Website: crate-barrel
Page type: payment
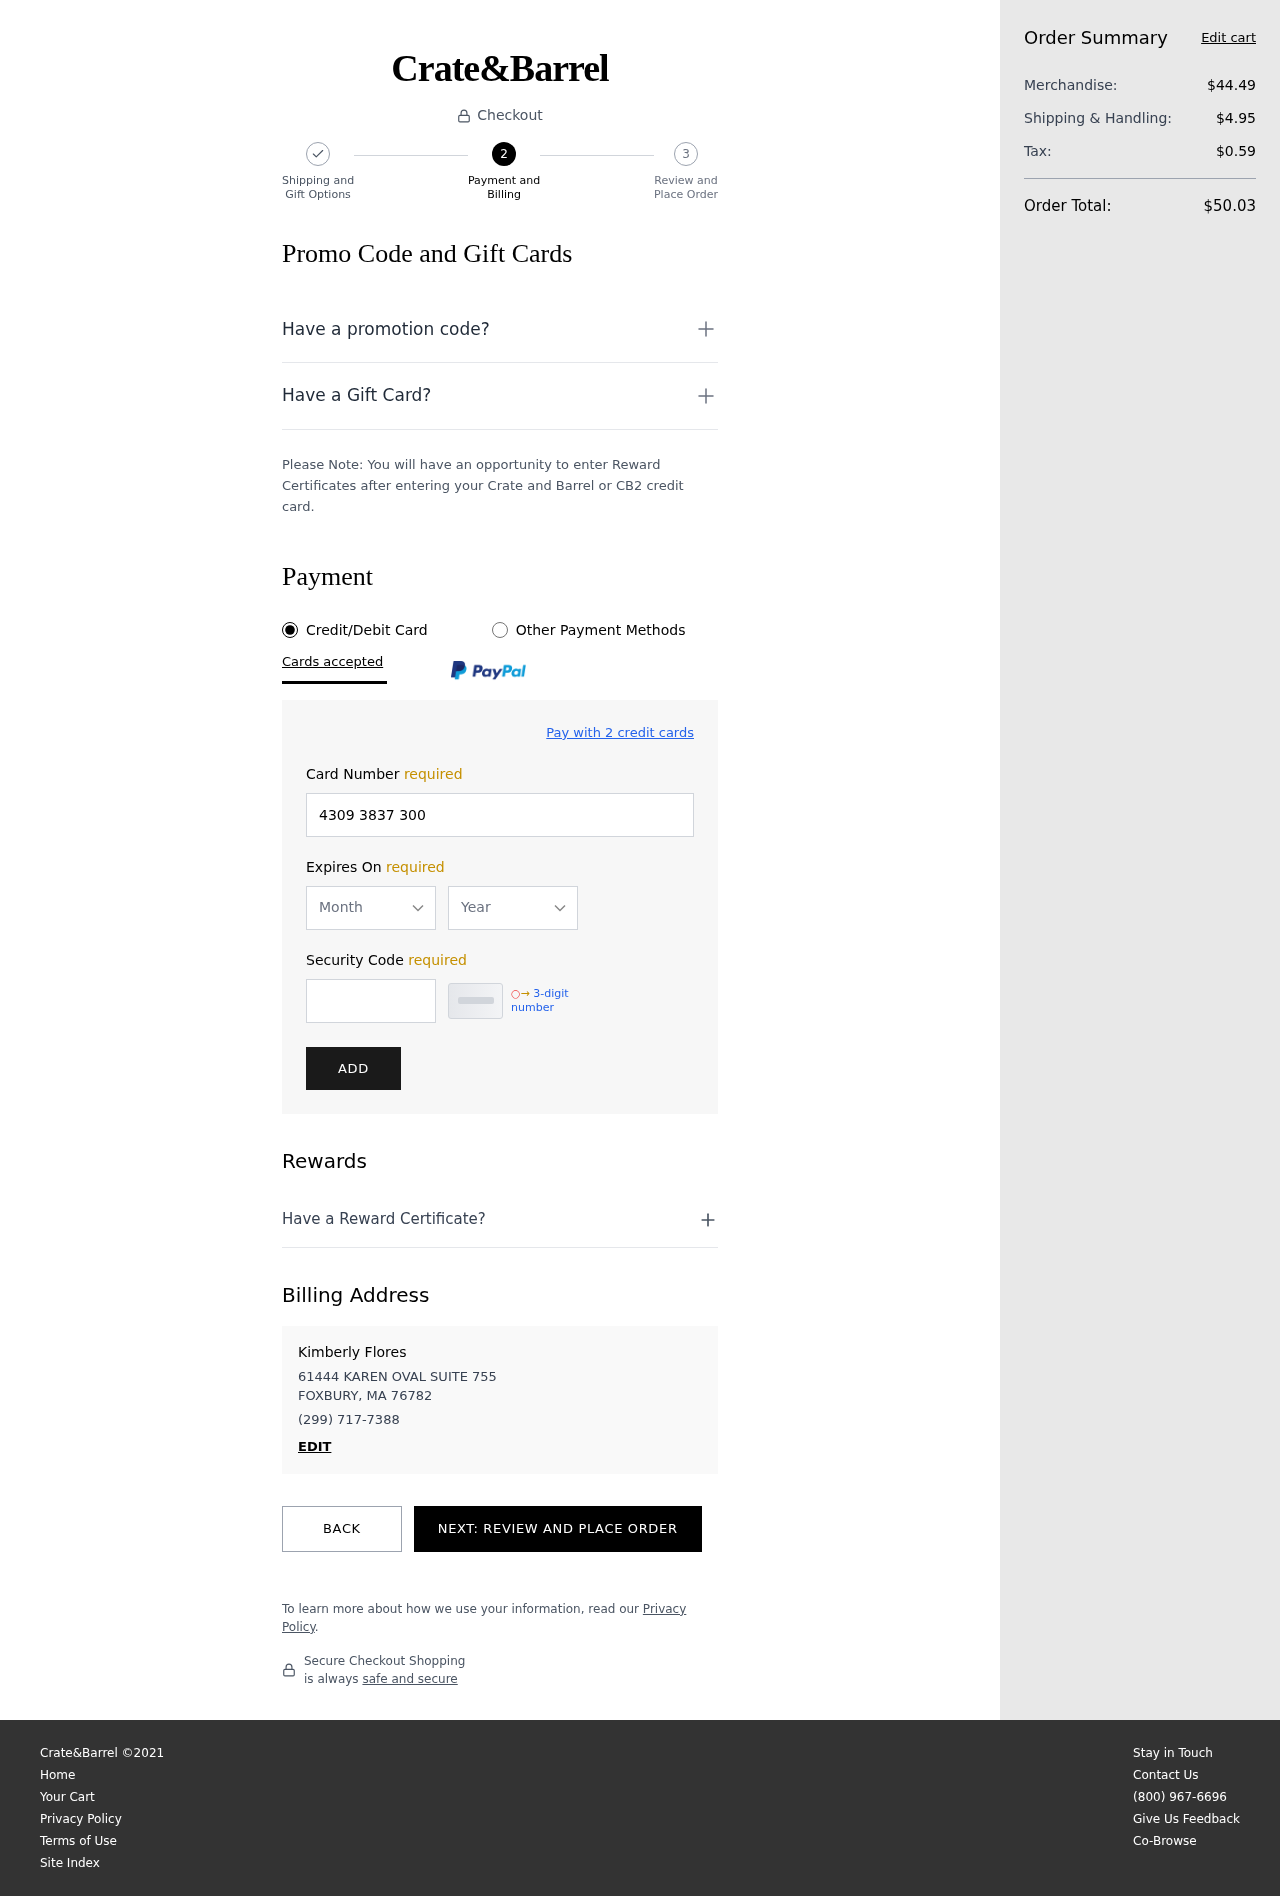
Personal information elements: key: PII_CARD_EXPIRY_MONTH
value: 07
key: PII_CARD_EXPIRY_YEAR
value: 29
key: PII_CITY_STATE_ZIP
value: FOXBURY, MA 76782
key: PII_FULLNAME
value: Kimberly Flores
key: PII_PHONE
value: (299) 717-7388
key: PII_STREET
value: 61444 KAREN OVAL SUITE 755
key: PII_CARD_NUMBER
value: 4309 3837 3000 3654
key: PII_CARD_CVV
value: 291
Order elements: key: ORDER_SUBTOTAL
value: $44.49
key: ORDER_SHIPPING_COST
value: $4.95
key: ORDER_TAX
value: $0.59
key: ORDER_TOTAL
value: $50.03